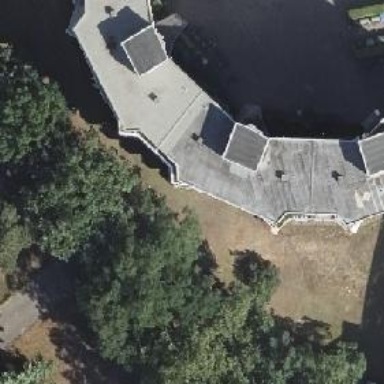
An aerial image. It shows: Building part with flat roof.